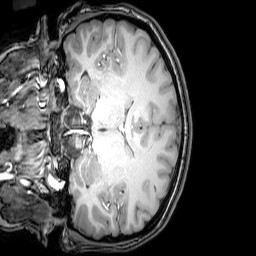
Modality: T1w
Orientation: coronal
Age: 25
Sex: female
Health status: healthy
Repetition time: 0.081 s
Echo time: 0.037 s